Question: I'm trying to configure 'FASTMM4' for 'Builder C++ 6' and the steps I followed are;
1. Downloaded zip from sourceforge.
2. Under the Project -> Options -> Linker menu I unchecked "Use Dynamic RTL".
3. Unzipped the contents at C:/tools/FASTMM and added FASTMM4.pas file to my test C++ VCL project.
4. Simply compiled the unit from Project menu and got a new FastMM4.hpp file in FastMM folder.
5. Included FastMM4BCB.cpp file in my project and also wrote #include <FASTMM4.hpp> on the top.
6. Added path to FastMM_FullDebugMode.dll and FastMM_FullDebugMode.lib and moved FastMM_FullDebugMode.dll to the Bin folder in Builder C++ install directory.
7. Enabled the line {$define FullDebugMode} from FastMM4Options.inc.
Did I miss anything? why do I have the following errors?

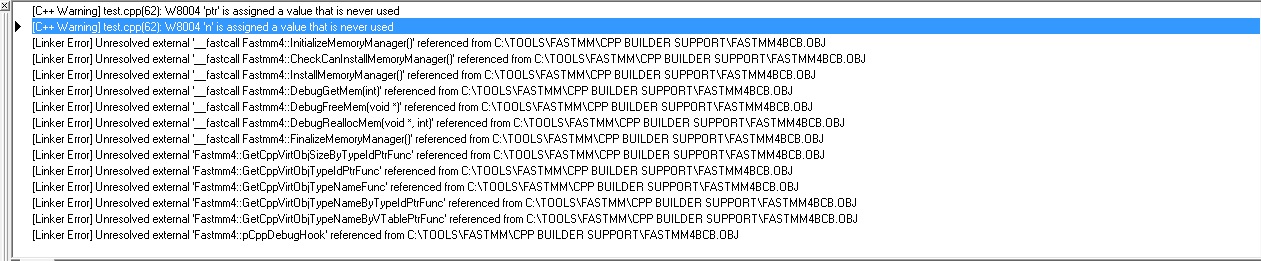
Answer: I found the instructions in FastMM4BCB file itself and I got it working.
Usage:
1. Copy FastMM4BCB.cpp, FastMM4.pas, FastMM4Message.pas, FastMM4Options.inc, and FastMM_FullDebugMode.lib to your source folder.
2. Copy FastMM_FullDebugMode.dll to your application's .exe directory (if you intend to use FullDebugMode).
3. To your project, add FastMM4Messages.pas first, then FastMM4.pas, then FastMM4BCB.cpp. On compiling the .pas files, .hpp files are created and imported by the subsequent files.
4. Add USEOBJ("FastMM4BCB.cpp") to your project file, BEFORE any other USEFORM directives.
5. Under the Project -> Options -> Linker menu uncheck "Use Dynamic RTL" (sorry, won't work with the RTL DLL). FastMM will now install itself on startup and replace the RTL memory manager.